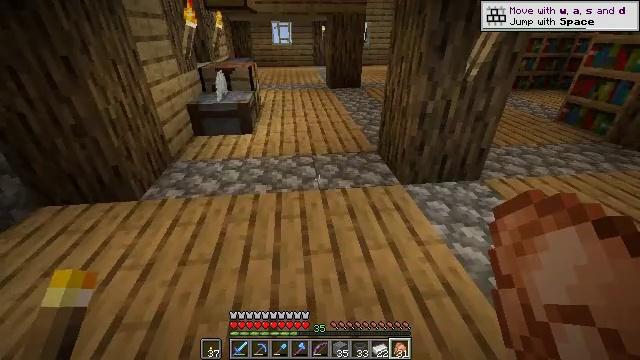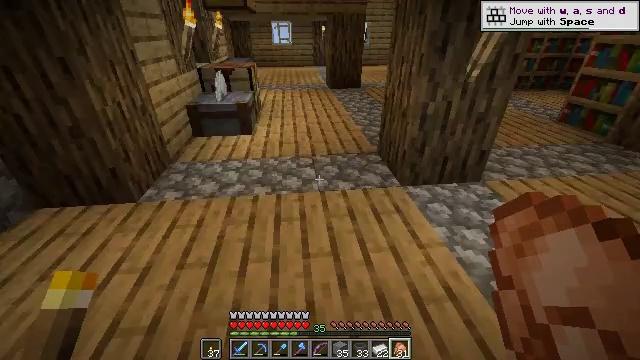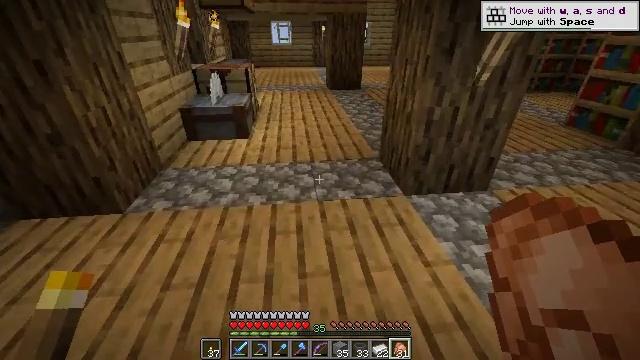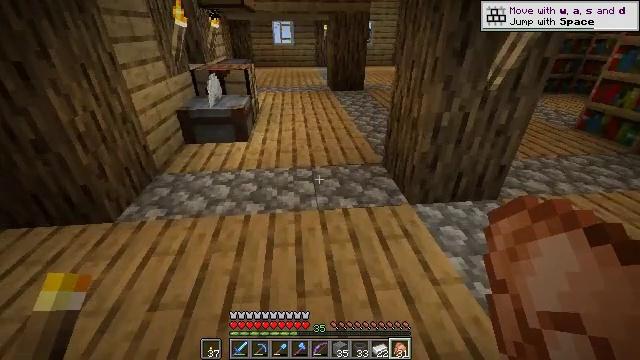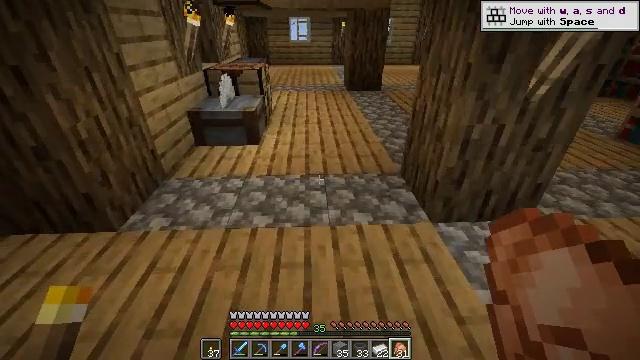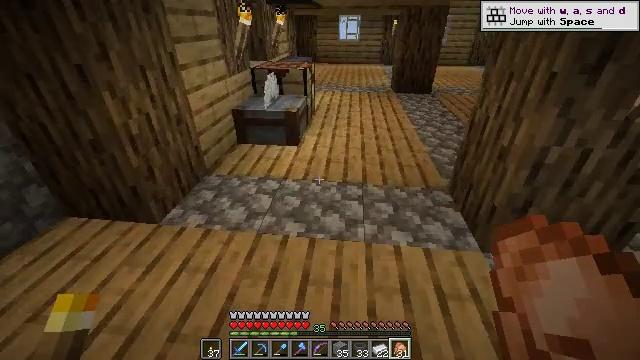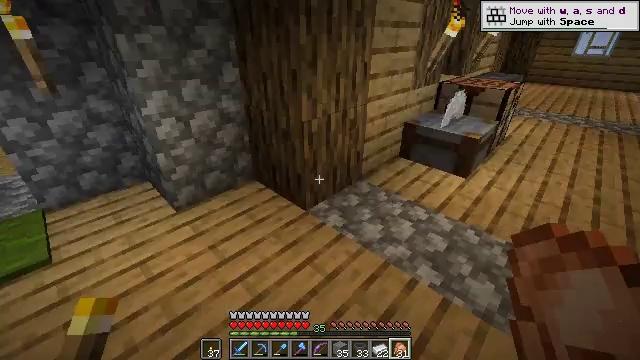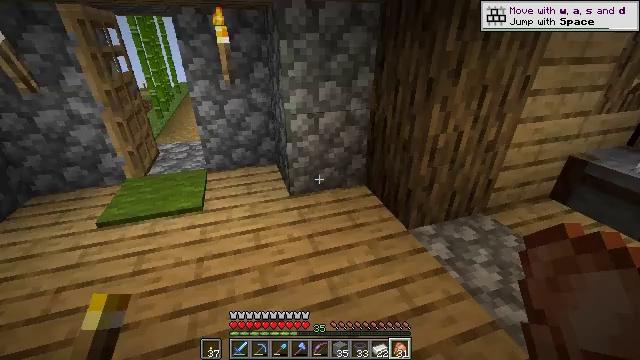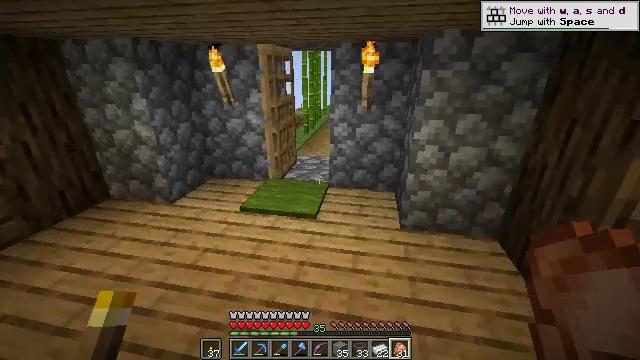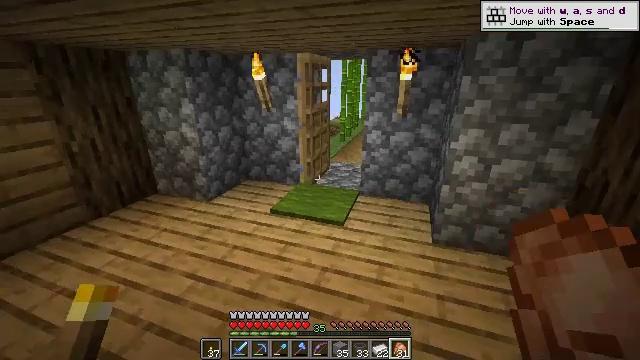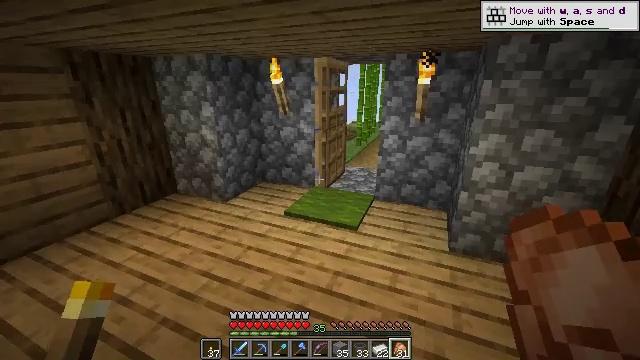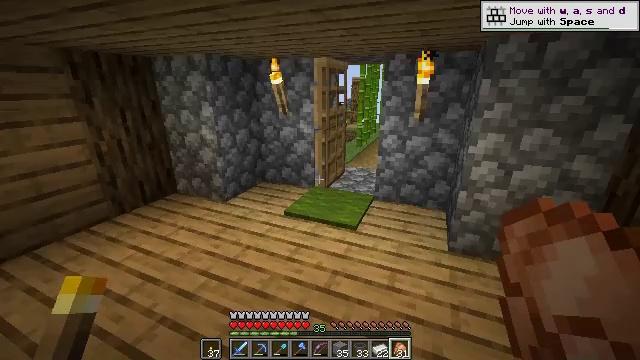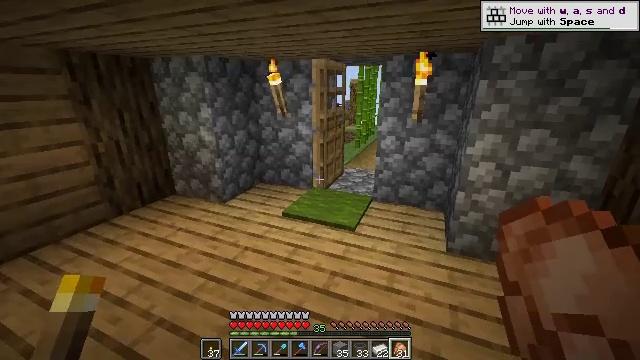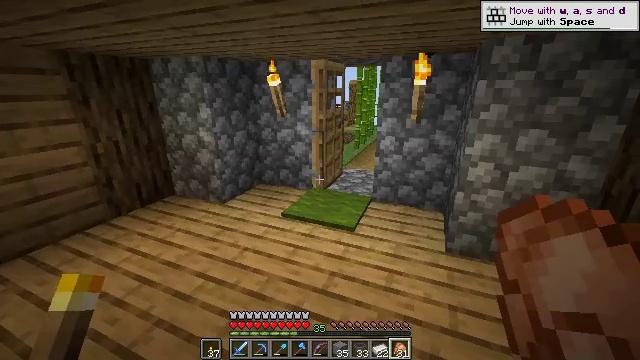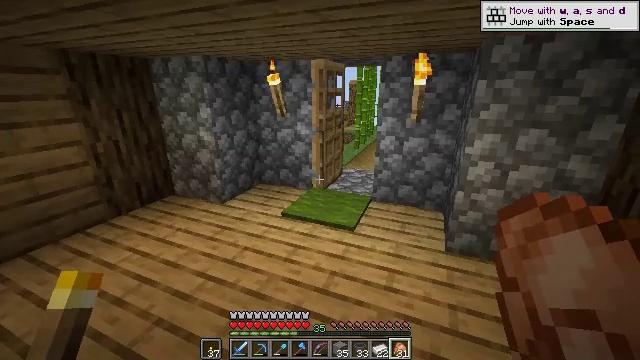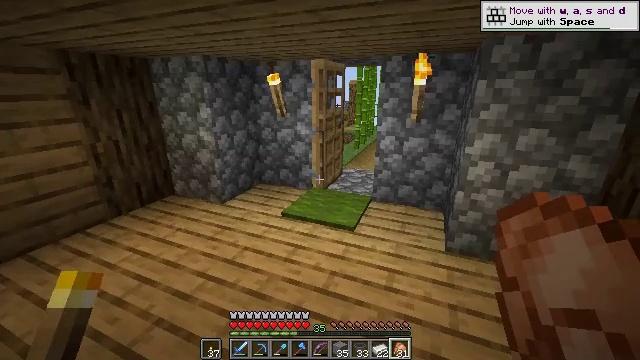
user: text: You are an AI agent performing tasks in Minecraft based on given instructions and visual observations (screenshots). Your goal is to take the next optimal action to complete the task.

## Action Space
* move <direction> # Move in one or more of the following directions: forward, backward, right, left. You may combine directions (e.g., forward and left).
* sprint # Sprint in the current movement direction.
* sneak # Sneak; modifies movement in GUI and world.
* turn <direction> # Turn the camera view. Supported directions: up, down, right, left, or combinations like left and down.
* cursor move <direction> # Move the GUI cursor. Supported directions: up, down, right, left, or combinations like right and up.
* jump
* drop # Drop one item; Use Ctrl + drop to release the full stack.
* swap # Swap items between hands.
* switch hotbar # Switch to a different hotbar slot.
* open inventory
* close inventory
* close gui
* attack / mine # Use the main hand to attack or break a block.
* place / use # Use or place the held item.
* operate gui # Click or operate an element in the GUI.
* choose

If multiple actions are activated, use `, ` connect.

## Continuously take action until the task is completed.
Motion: motion action
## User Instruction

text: Interact with the crafting table to obtain an emerald.
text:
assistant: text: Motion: move forward
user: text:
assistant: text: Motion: move forward
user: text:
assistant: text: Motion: move forward
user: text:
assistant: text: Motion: move forward, turn left
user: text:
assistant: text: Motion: move forward, turn left
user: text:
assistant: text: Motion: move forward, turn left and up
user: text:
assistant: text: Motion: turn left and up
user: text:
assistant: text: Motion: turn left and up
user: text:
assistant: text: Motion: turn left and up
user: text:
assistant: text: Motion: turn left
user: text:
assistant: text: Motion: no_op
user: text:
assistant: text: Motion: no_op
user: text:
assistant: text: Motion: no_op
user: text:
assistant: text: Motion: no_op
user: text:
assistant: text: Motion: no_op
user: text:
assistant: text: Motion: no_op
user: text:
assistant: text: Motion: no_op
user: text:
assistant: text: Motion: no_op
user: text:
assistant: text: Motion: no_op
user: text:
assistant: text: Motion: no_op
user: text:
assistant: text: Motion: no_op
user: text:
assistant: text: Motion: no_op
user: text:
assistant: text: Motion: move forward
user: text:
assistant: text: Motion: move forward
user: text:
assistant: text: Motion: move forward
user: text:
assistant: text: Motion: move forward
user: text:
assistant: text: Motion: move forward
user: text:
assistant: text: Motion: move forward
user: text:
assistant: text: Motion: move forward
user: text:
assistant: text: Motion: move forward, sprint